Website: home-depot
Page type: review-order
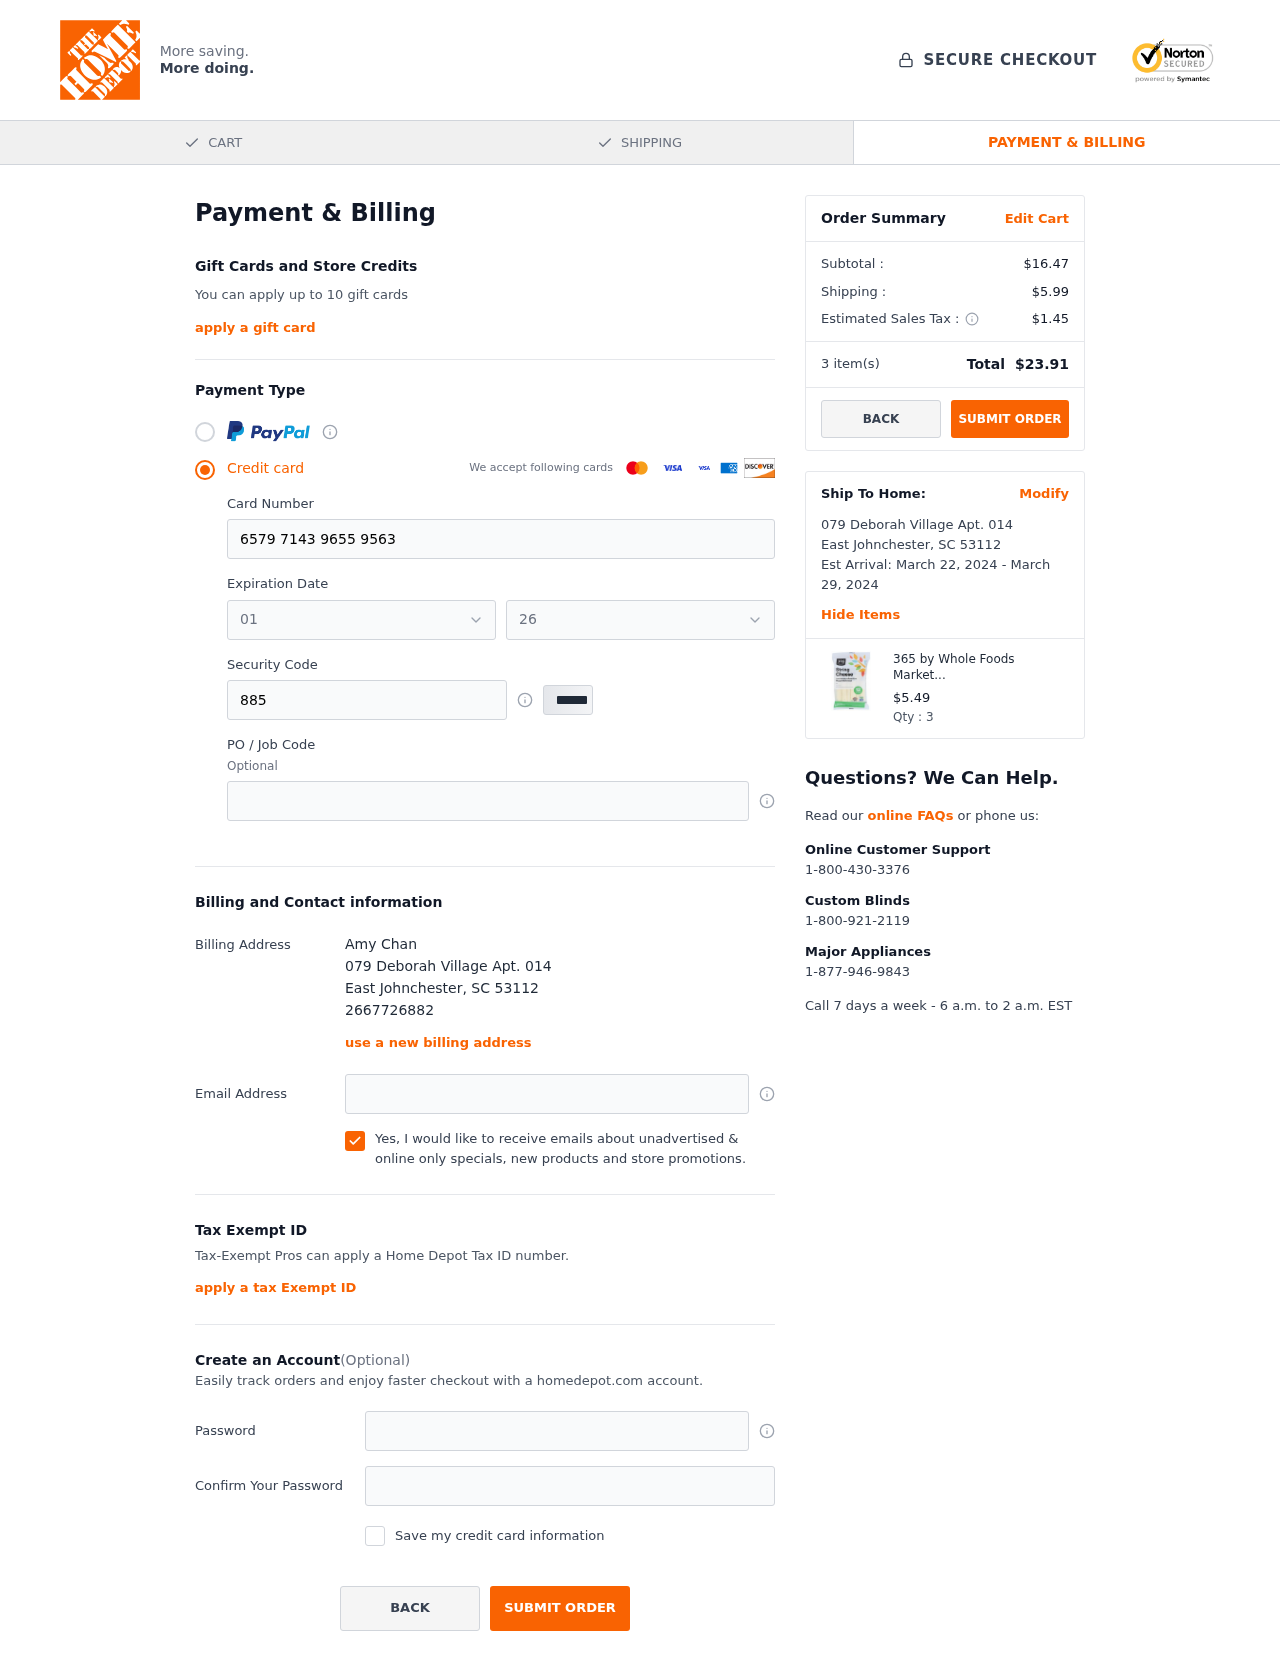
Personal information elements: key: PII_CARD_EXPIRY_MONTH
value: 01
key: PII_CARD_EXPIRY_YEAR
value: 26
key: PII_CITY
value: East Johnchester
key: PII_FULLNAME
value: Amy Chan
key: PII_PHONE
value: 2667726882
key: PII_POSTCODE
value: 53112
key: PII_STATE_ABBR
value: SC
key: PII_STREET
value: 079 Deborah Village Apt. 014
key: PII_CARD_NUMBER
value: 6579 7143 9655 9563
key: PII_CARD_CVV
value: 885
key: PII_EMAIL
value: amychan@hotmail.com
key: PII_POSTCODE_FULL
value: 53112
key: PII_POSTCODE_NUMERIC
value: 53112
Product elements: key: PRODUCT1_NAME
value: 365 by Whole Foods Market, String Cheese (12 - 1 Ounce Sticks), 12 Ounce (Packaging May Vary)
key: PRODUCT1_PRICE
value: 5.49
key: PRODUCT1_QUANTITY
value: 3
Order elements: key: ORDER_SUBTOTAL
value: $16.47
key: ORDER_SHIPPING_COST
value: $5.99
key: ORDER_TAX
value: $1.45
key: ORDER_NUM_ITEMS
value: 3
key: ORDER_TOTAL
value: $23.91
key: ORDER_SHIPPING_DATE
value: March 22, 2024
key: ORDER_DELIVERY_DATE
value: March 29, 2024